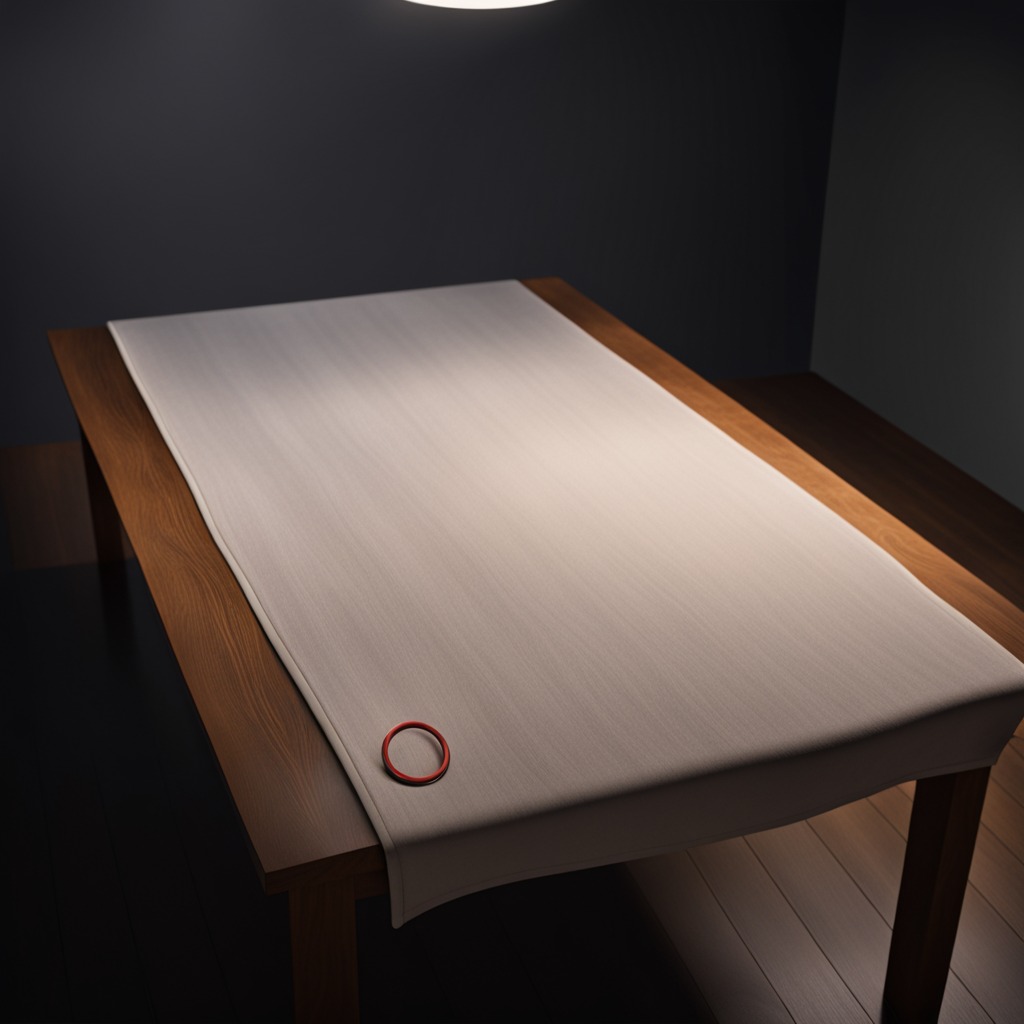
A rubber O-ring lying on a wooden table inside a workshop at night